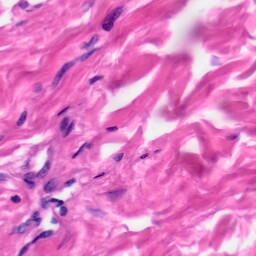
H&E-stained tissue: Skin